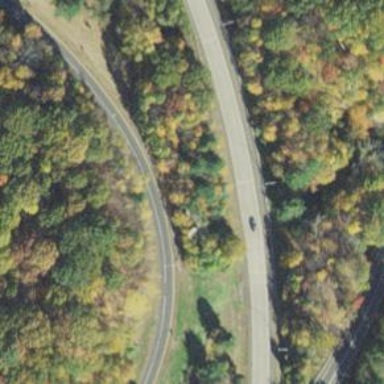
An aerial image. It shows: Asphalt motorway link.